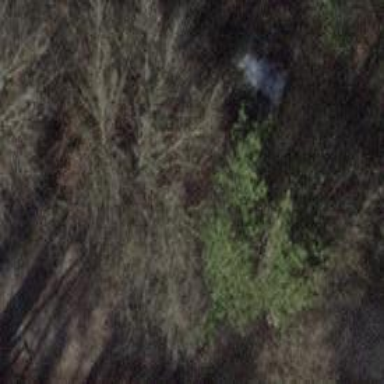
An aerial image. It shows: Brown bench.